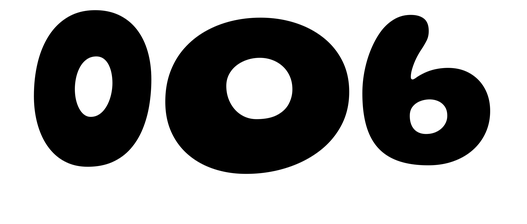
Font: Gluten_Bold